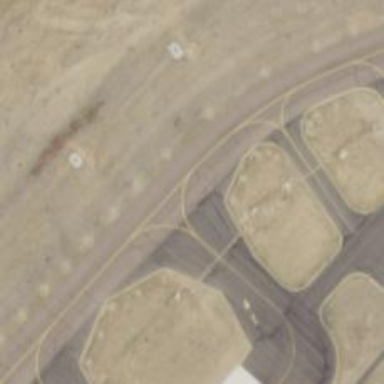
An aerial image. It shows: Image of taxiway at airport.